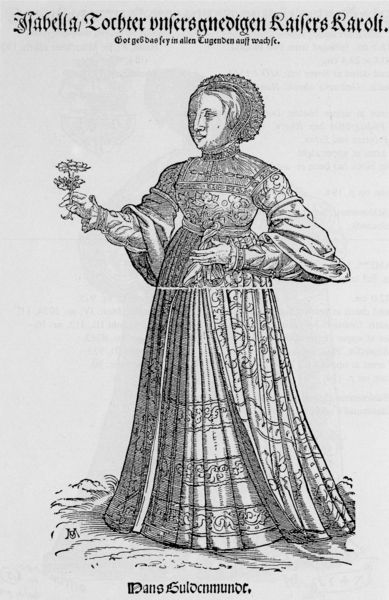
Titel: Bildnis der Isabella von Spanien (später Königin von Böhmen)
Künstler: Michael Ostendorfer
Institution: (Seriendruck)
Schlagwörter: hand, blume, frau, frisur, hut, kleid, nase, gürtel, haube, rock, ärmel, tochter, spanien, holzschnitt, schrift, grafik, graphik, kaiser, ornamente, deutsch, druck, stich, grab, mittelalter, hans, dürer, alte frau, stifter, plfanze, grafk, isabella, guldenmundt, karoli, unverheiratet